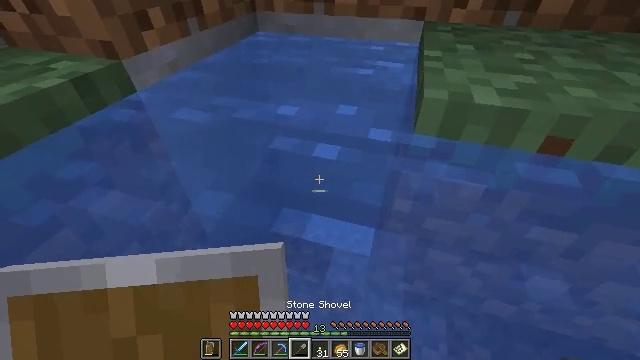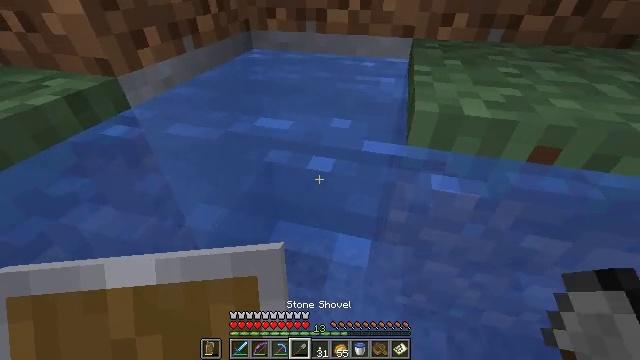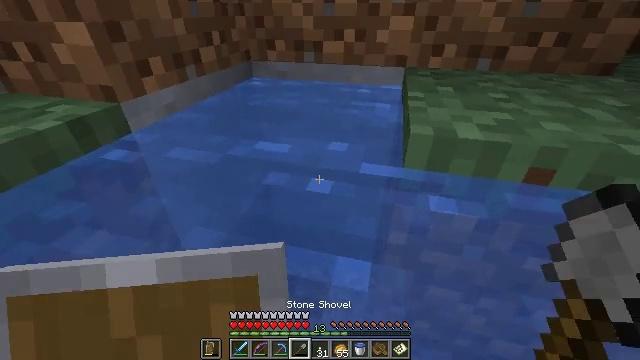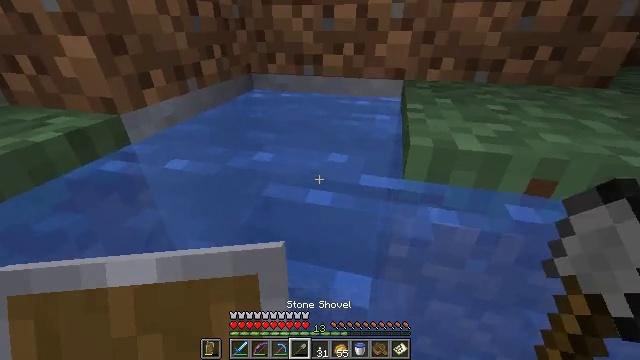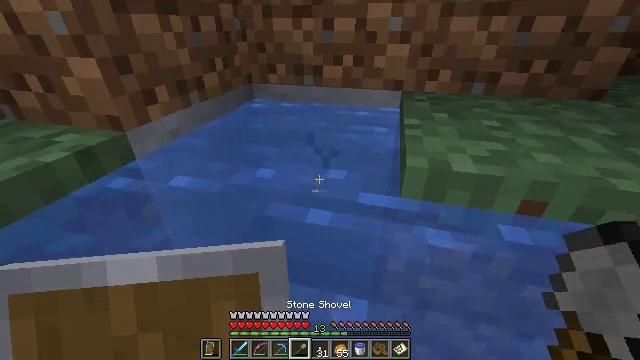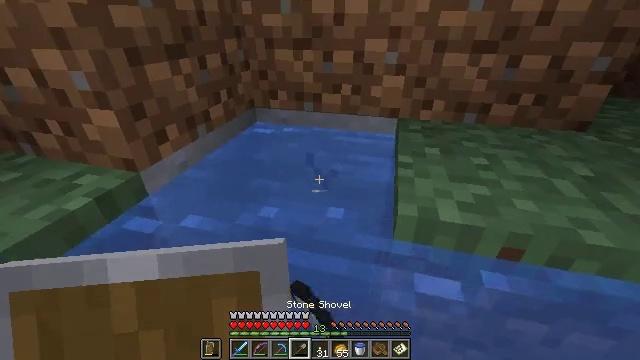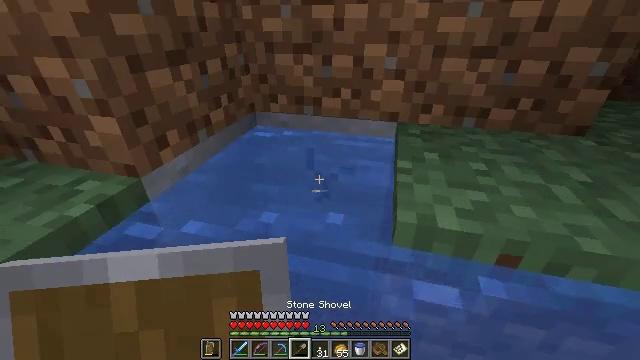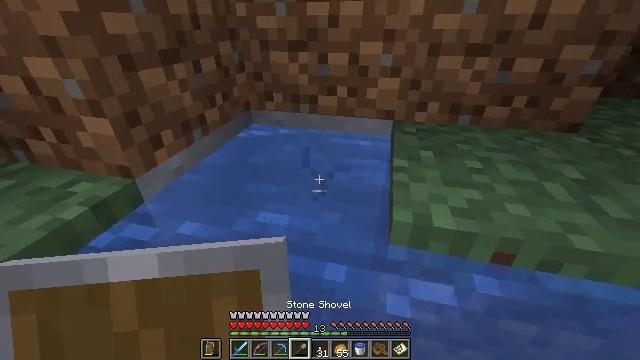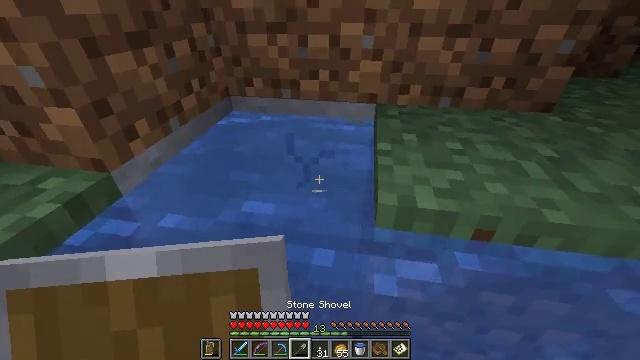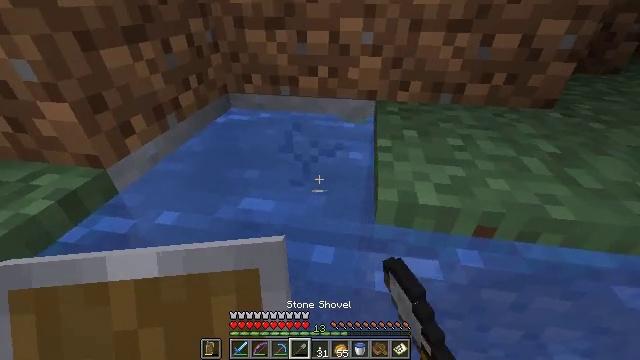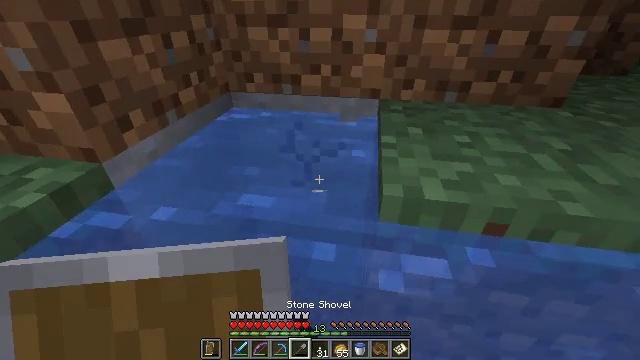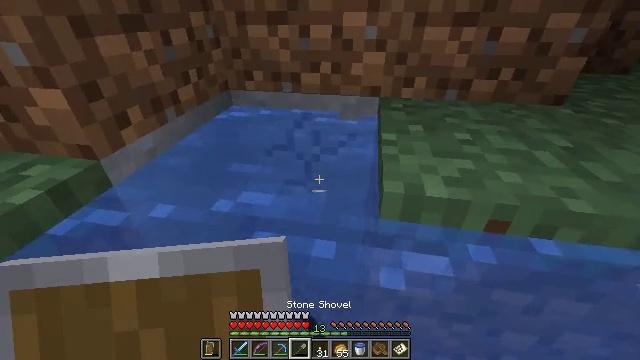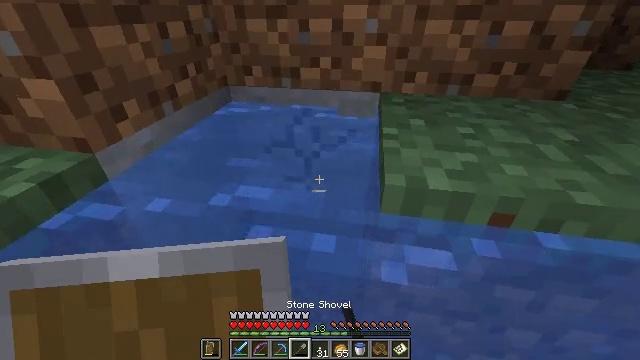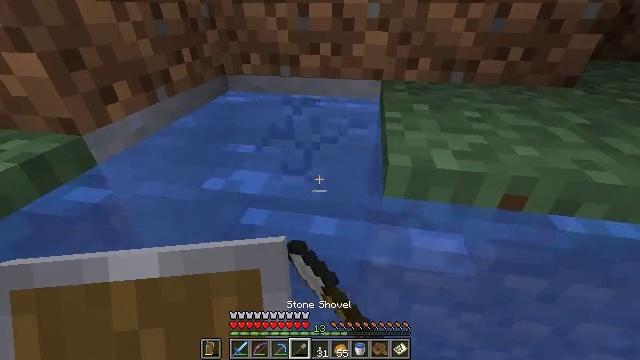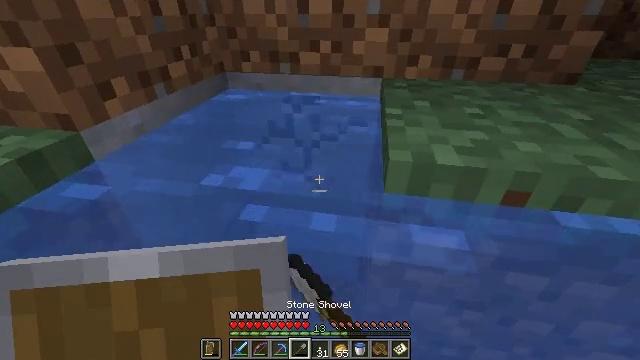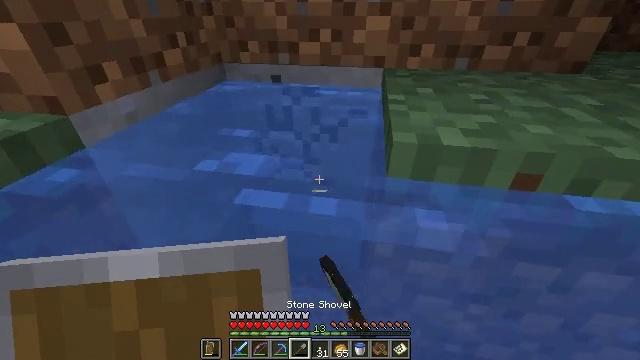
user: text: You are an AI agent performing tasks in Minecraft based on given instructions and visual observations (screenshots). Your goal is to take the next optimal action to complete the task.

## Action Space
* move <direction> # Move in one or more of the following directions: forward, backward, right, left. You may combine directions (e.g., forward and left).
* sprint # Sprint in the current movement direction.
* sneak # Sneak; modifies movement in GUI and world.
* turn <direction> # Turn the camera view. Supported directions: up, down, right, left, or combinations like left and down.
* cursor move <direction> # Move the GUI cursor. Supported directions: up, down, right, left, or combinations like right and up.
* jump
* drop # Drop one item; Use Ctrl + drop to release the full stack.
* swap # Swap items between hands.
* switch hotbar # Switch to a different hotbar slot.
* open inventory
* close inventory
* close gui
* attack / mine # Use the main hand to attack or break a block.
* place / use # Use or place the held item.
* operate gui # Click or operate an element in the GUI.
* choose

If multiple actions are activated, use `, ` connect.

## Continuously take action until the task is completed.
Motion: motion action
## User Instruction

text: Attack the clay block to obtain it.
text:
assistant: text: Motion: sneak, turn right and up
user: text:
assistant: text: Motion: sneak, turn up
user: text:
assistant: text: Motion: turn up
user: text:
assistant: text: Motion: attack / mine
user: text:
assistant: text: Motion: attack / mine
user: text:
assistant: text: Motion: attack / mine
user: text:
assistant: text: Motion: attack / mine
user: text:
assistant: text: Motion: turn right and down, attack / mine
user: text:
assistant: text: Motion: attack / mine
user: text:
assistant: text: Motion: turn up, attack / mine
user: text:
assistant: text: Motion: attack / mine
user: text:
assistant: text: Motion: attack / mine
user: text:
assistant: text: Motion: attack / mine
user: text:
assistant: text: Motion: attack / mine
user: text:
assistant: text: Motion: attack / mine
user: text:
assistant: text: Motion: attack / mine
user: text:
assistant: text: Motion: attack / mine
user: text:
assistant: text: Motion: attack / mine
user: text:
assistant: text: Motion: turn left and up, attack / mine
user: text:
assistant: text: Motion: turn up, attack / mine
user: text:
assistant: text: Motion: attack / mine
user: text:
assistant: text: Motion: sneak, turn up, attack / mine
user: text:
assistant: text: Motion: sneak, turn up, attack / mine
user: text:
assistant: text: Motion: sneak, turn up, attack / mine
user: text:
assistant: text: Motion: sneak, attack / mine
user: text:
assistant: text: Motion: sneak, turn up, attack / mine
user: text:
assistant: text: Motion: sneak, turn up, attack / mine
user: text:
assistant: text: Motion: sneak, attack / mine
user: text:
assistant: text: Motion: turn down, attack / mine
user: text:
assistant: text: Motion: turn down, attack / mine